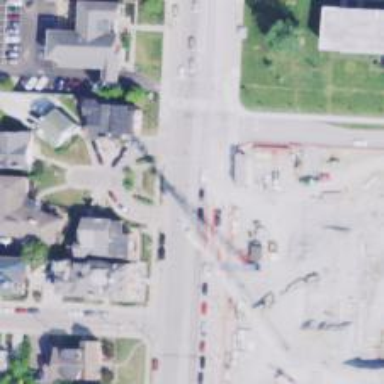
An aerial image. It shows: Unmarked crossing for pedestrians.